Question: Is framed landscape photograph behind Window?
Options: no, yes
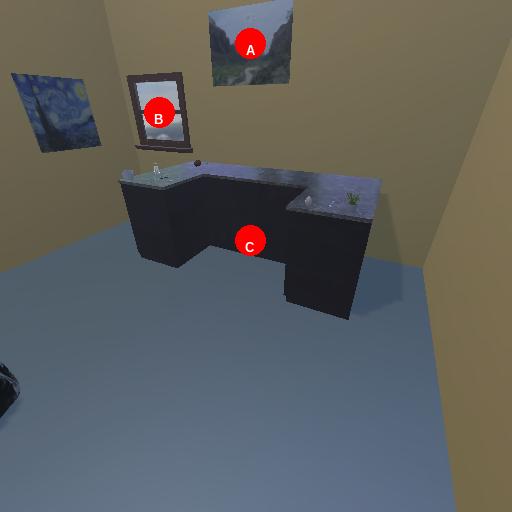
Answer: no